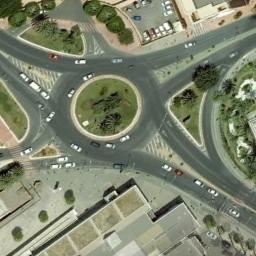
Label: roundabout